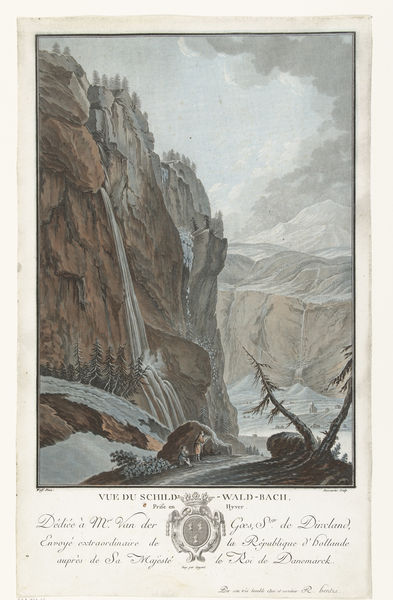
Titel: Gezicht op de Schildwaldbach in de winter
Künstler: Charles Melchior Descourtis
Standort: Amsterdam
Institution: Rijksmuseum
Schlagwörter: men, people, women, grey, painting, woman, brown, fern, smoke, cliff, cloud, clouds, rock, rocks, sky, tree, hill, landscape, mountain, mountains, nature, water, german, germany, trees, snow, winter, brook, forest, pine, river, stream, road, view, paper, color, illustration, sketch, french, couple, fall, photo, cliffs, cloudy, letter, brick, pencil, weather, slope, waterfall, stick, latin, text, words, bach, deutsch, scenery, schild, streem, news, crevice, scenic, altitude, climate, creak, wald-bach